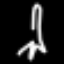
Label: fork